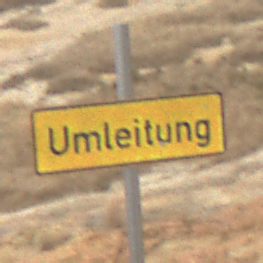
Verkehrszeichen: Umleitungsankuendigung
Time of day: MorningAfternoon
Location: Outdoor (Nature)
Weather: Overcast
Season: NotSpecified
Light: Natural